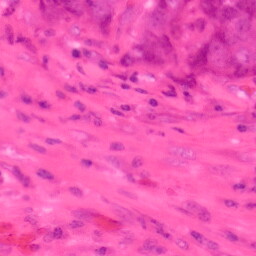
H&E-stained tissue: Colon